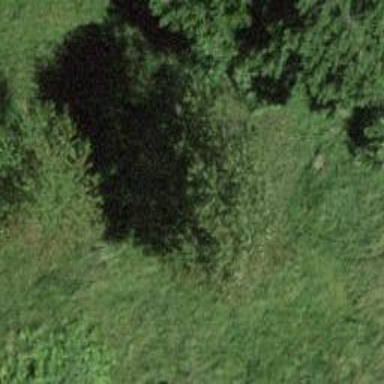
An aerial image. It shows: Beautiful tree in nature.